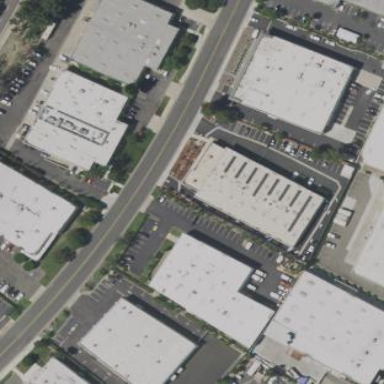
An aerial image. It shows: Commercial building.